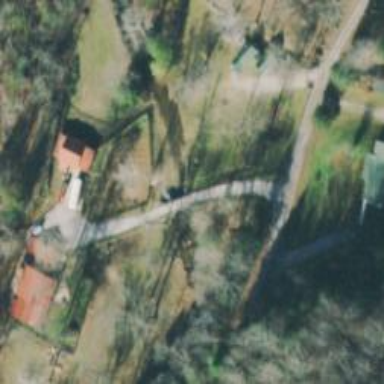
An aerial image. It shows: Driveway.